Current action and preconditions to check: trajectory_clear

Your task: For each precondition in the list above, predict whether it will hold at this action.

Consider the current scene as observed from the mobile robot's camera, and analyze the predicted future states of all dynamic agents (e.g., people, animals, vehicles, or any moving entities) within the NEXT SECOND.

IMPORTANT: Only answer "very likely" if you are absolutely certain—based on strong, clear evidence—that a dynamic agent will violate the precondition in the predicted future state. Do NOT answer "very likely" for unlikely, ambiguous, or low-probability risks.

Ask yourself for each precondition: Is there a high probability, with clear and convincing evidence, that the predicted future states of any dynamic agent will interfere with the predicted future state of the currently executing action within the NEXT SECOND, causing that precondition to fail?

Assess the risk level based on these predictions. Use "likely" or "very likely" if motions create a clear risk of interference.

Use "neutral" or "improbable" if agents are nearby but their predicted paths are clearly diverging or non-conflicting.

Failure Risk Categories: "very improbable", "improbable", "neutral", "likely", "very likely"

Answer Format: Output ONLY the probability_of_failure value from these categories: "very improbable", "improbable", "neutral", "likely", "very likely"

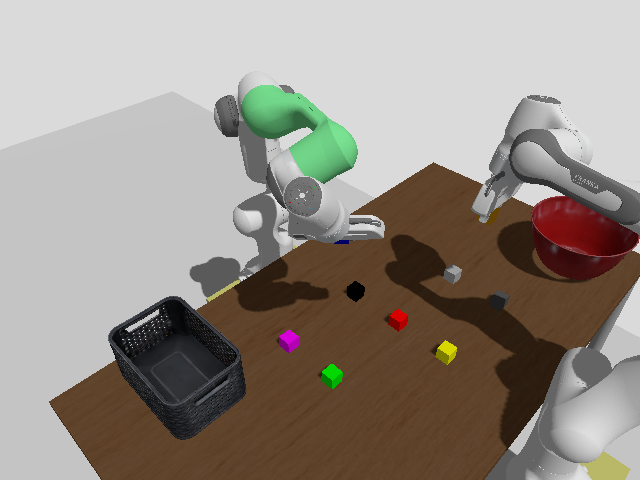

Answer: very improbable